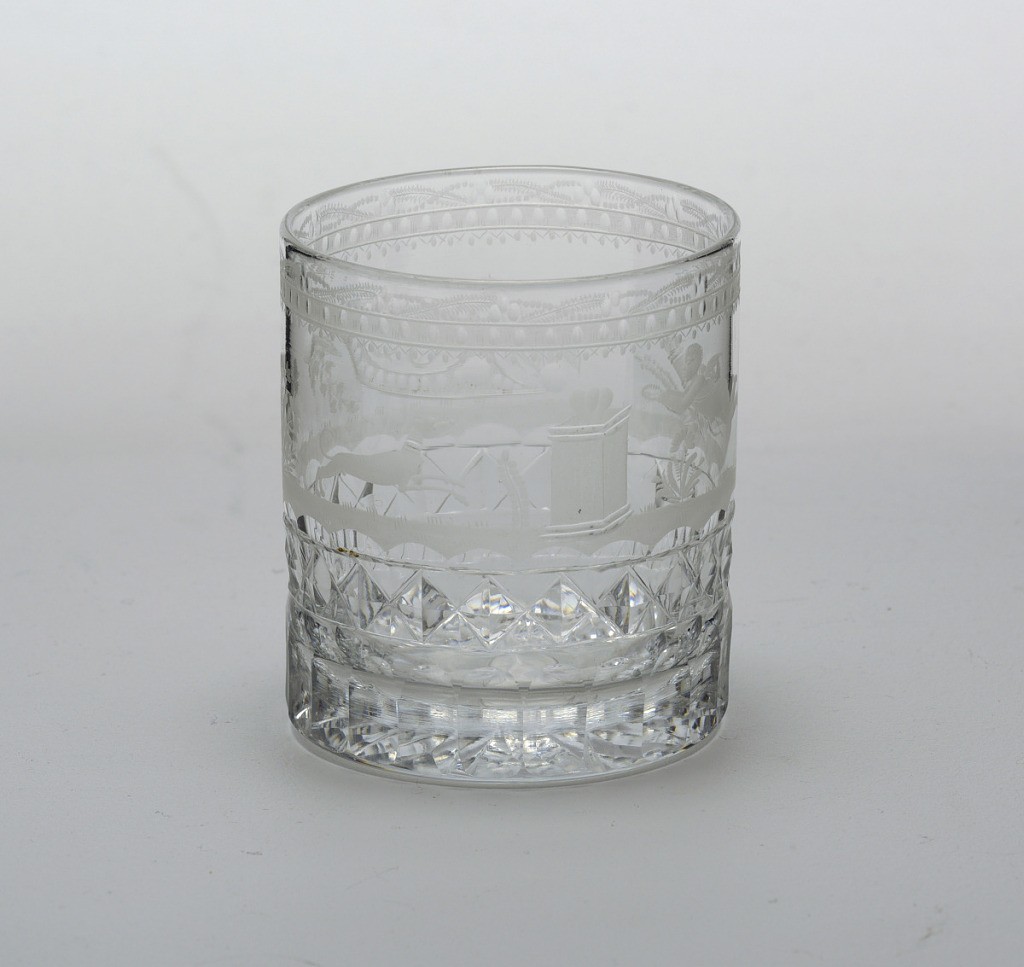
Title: Tumbler
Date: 19th century
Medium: Glass
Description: Cylindrical, with fluted base and band of facetted diamonds. Decoration includes monogram, trophies, plants, flying cherub, altar and dog. Underside with eight-rayed rosette.